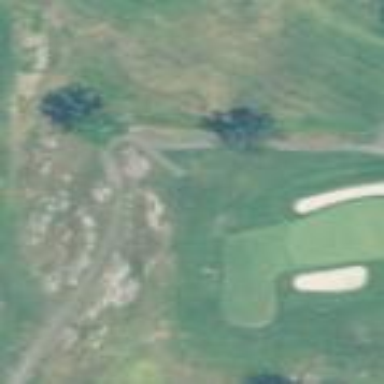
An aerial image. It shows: Rough area in golf course.